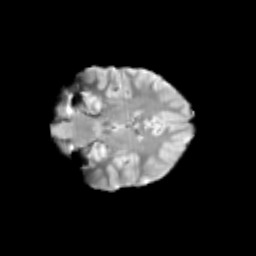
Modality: T2w
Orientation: coronal
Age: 11
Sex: female
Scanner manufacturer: siemens
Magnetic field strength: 3 T
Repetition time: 3.8 s
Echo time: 0.07 s